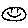
Label: smiley face